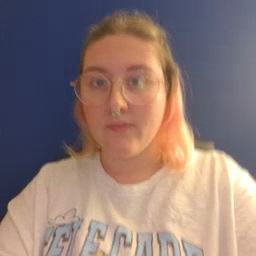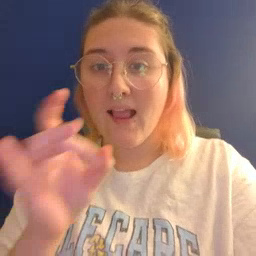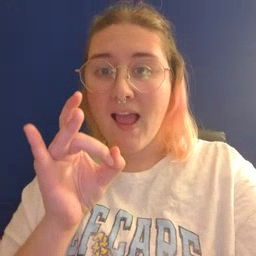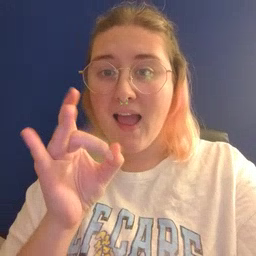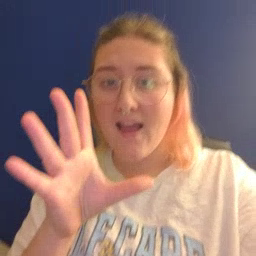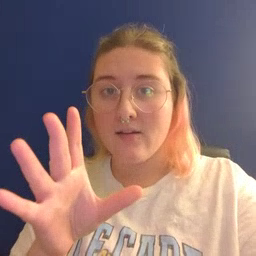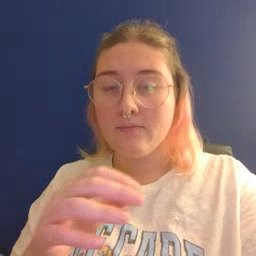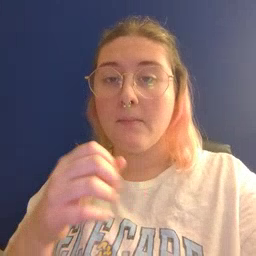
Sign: hate